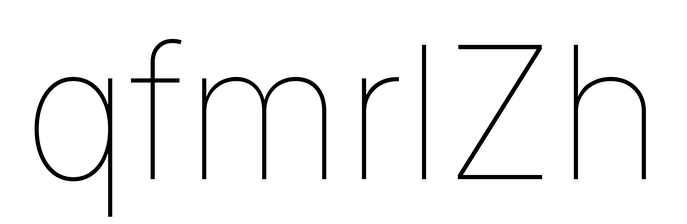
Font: Inter_Thin